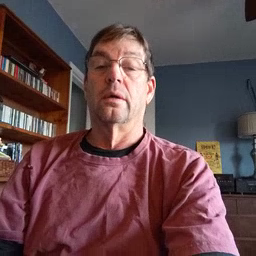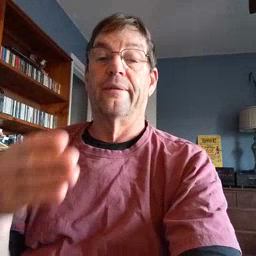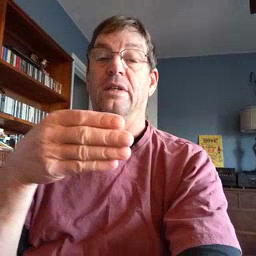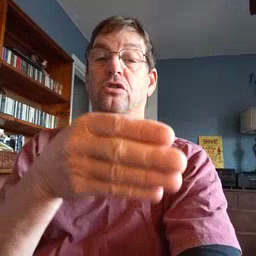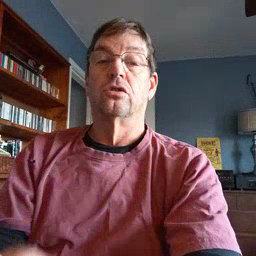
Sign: fish